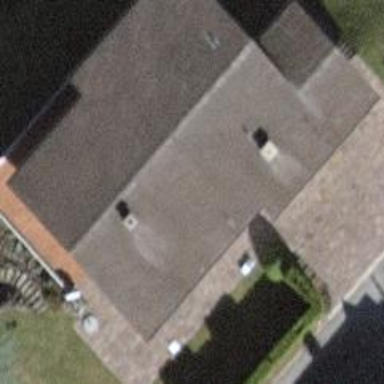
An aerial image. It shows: Simple house.